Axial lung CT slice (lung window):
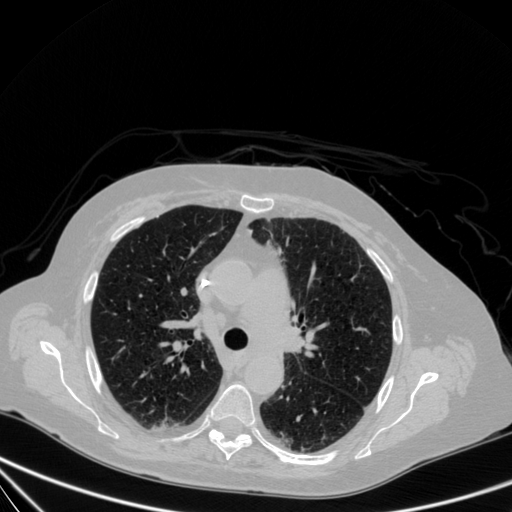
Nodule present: no